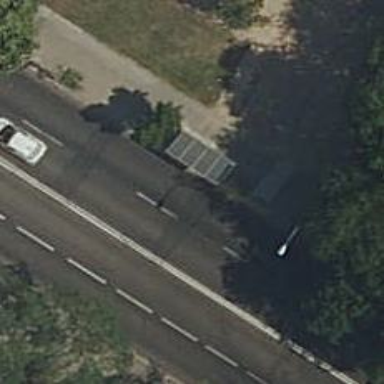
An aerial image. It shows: Bus stop with platform for public transport.